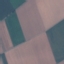
Land use / land cover class: AnnualCrop